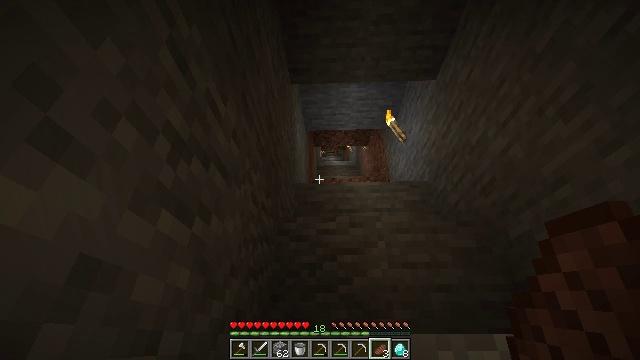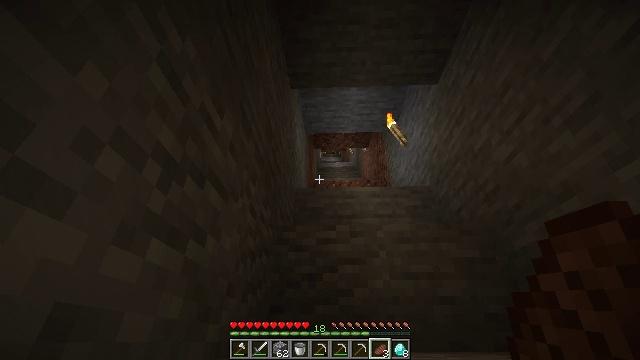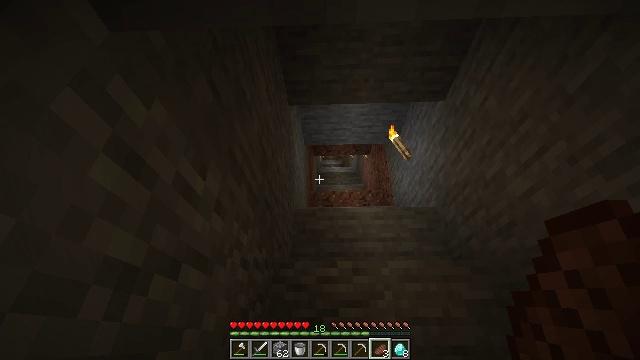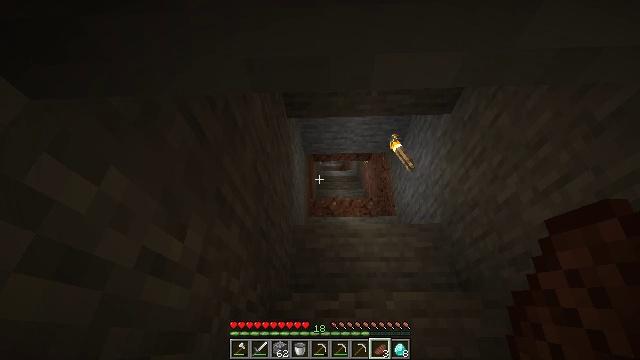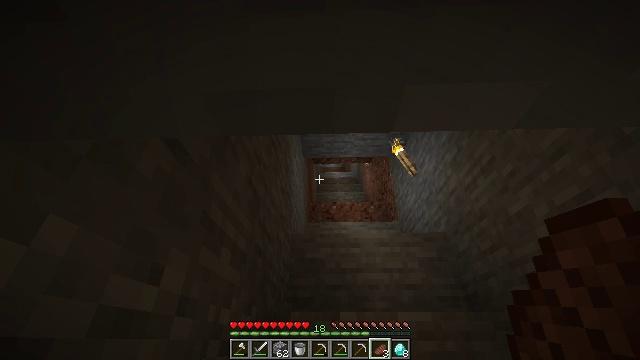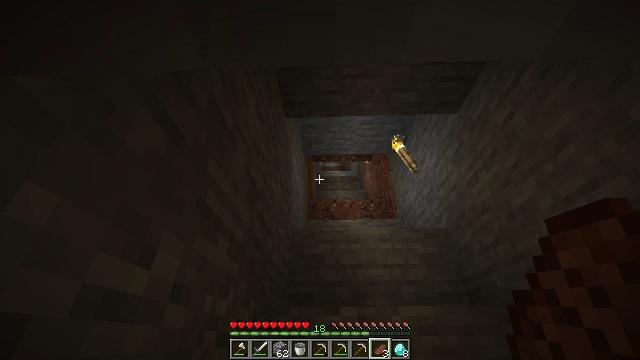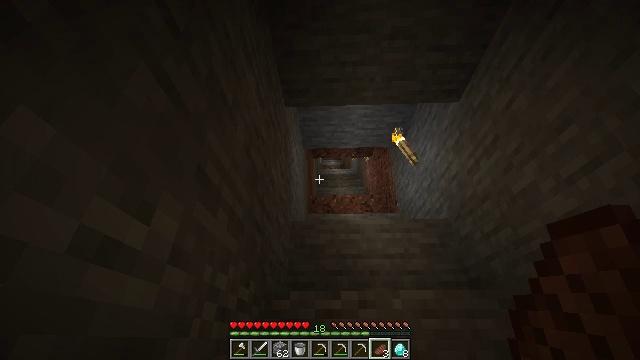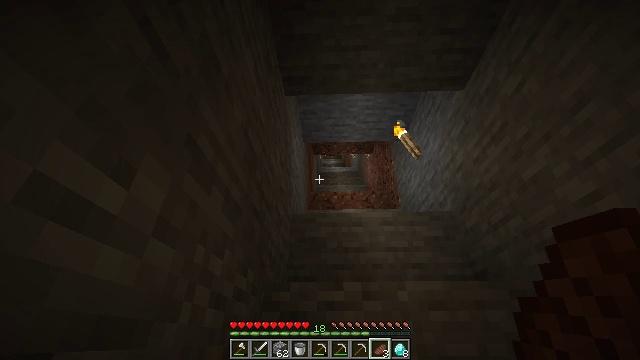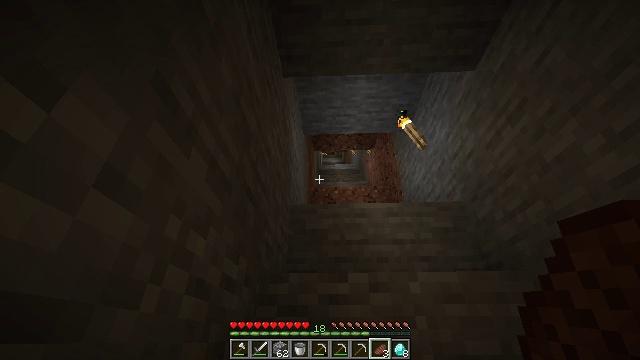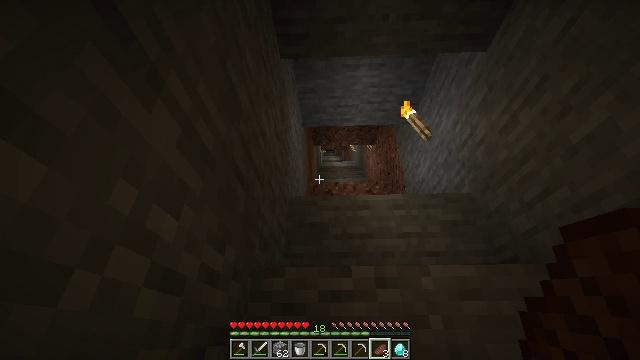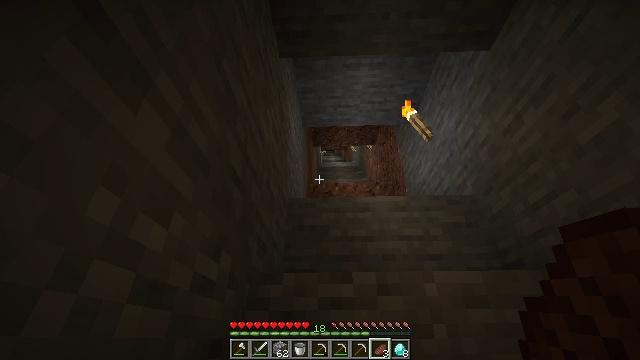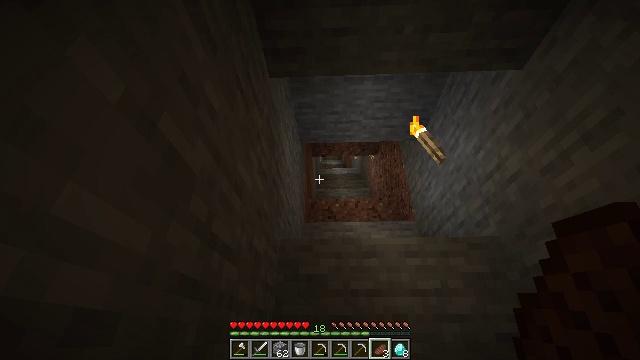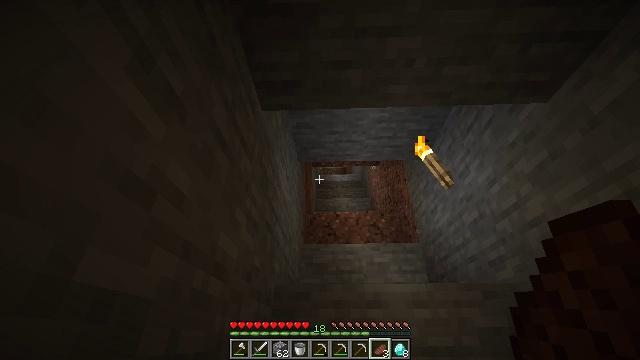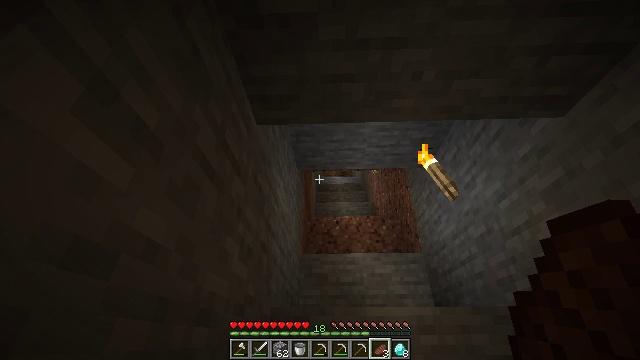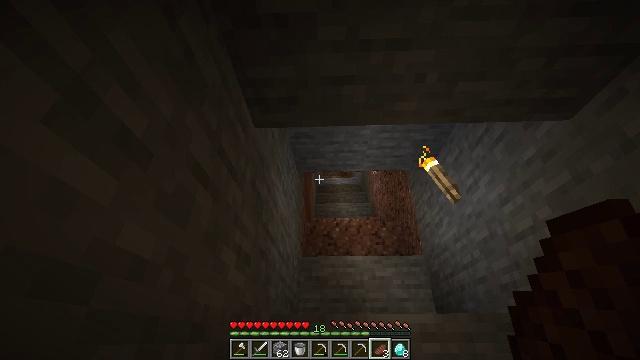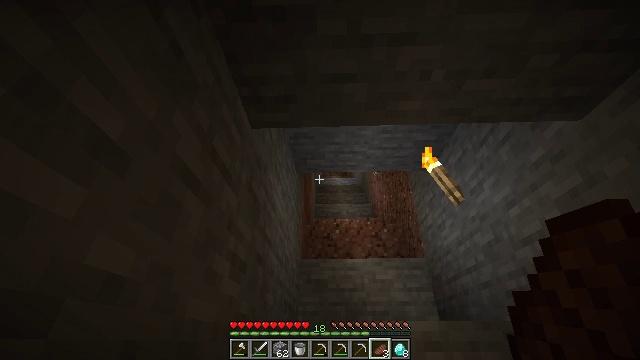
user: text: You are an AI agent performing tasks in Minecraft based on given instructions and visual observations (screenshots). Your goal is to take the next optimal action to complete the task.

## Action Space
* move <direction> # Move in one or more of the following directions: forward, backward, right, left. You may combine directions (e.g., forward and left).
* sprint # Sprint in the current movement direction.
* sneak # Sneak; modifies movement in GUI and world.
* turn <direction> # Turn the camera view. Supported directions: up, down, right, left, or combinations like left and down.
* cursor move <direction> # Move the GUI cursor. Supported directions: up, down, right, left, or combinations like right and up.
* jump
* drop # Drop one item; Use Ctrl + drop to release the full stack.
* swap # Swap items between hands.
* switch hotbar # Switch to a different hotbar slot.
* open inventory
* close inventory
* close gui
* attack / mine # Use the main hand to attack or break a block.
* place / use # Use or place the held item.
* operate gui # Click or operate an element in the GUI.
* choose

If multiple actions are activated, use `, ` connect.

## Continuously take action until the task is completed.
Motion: motion action
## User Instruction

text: Remove a cooked beef from the inventory.
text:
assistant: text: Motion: move forward, jump
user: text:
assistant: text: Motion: move forward, jump
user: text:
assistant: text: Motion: move forward, jump
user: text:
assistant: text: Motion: move forward, jump
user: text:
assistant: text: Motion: move forward, jump
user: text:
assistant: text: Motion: move forward, jump
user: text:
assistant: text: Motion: move forward, jump
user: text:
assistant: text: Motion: move forward, jump
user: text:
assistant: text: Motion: move forward, jump
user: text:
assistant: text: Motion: move forward, jump
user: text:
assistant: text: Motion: move forward, jump
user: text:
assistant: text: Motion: move forward, jump
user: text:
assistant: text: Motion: move forward, jump
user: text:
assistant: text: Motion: move forward, jump
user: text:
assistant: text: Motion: move forward, jump
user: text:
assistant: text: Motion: move forward, jump
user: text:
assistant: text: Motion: move forward, jump
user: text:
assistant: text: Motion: move forward, jump
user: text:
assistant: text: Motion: move forward, jump
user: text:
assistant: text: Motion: move forward, jump
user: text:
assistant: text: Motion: move forward, jump
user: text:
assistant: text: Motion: move forward, jump
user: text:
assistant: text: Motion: move forward, jump
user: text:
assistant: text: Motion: move forward, jump
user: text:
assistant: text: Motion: move forward, jump
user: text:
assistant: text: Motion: move forward, jump
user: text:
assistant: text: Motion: move forward, jump
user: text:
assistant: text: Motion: move forward, jump
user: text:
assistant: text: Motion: move forward, turn right and down, jump
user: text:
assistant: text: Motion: move forward, turn right and down, jump